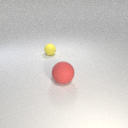
large red rubber sphere in front of small yellow rubber sphere